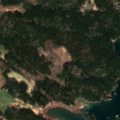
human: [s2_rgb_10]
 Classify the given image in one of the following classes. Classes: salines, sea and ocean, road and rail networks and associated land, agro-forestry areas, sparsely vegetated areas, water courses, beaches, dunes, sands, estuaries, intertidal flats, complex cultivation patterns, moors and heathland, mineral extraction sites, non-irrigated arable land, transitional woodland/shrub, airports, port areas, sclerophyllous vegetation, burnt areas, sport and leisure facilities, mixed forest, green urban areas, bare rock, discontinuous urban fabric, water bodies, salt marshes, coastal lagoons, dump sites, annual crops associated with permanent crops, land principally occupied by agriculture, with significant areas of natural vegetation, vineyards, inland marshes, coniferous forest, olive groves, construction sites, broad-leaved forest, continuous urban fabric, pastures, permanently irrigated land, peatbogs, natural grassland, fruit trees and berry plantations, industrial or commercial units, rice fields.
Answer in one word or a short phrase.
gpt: land principally occupied by agriculture, with significant areas of natural vegetation, coniferous forest, mixed forest, sea and ocean